Question: What I would like to achieve is having a plot like

So, if the green line should have the line color of value 19, it should be the same color as between 19 and 20 on the right hand side. I also know exactly the range where I will have values (here from 17 to 25).
The approach below sometimes work, but strangely it does only work about each second time. When I execute it again, suddenly I get a completely blue line (rgb 0 0 255). Is there something wrong with my approach?
'''
import matplotlib
import matplotlib.pyplot as plt
import numpy as np
fig, ax = plt.subplots()
cmap = plt.get_cmap('cubehelix')
minval = 17
maxval = 25
bounds = np.arange(minval, maxval+1)
mynorm = matplotlib.colors.Normalize(vmin = minval, vmax = maxval)
sm = matplotlib.cm.ScalarMappable(norm=mynorm, cmap=cmap)
color = sm.to_rgba(20)
ax.plot([0, 100], [0, 100], c=color, lw=2)
ax2 = fig.add_axes([0.90, 0.1, 0.03, 0.8])
cb = matplotlib.colorbar.ColorbarBase(ax2, cmap=cmap, norm=mynorm, spacing='proportional', ticks=bounds, boundaries=bounds, format='%1i')
plt.show()
'''
I'm using Python 3.5.0 with matplotlib 1.4.3.
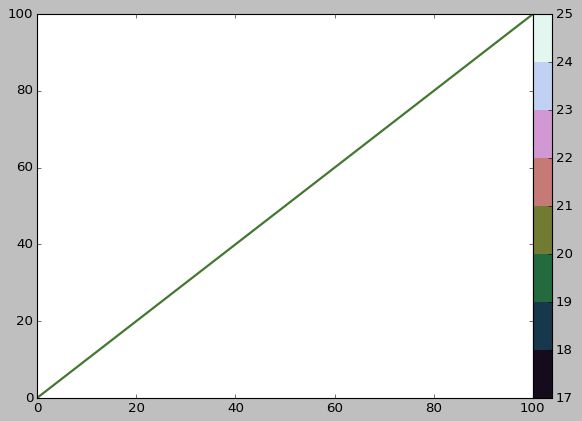
Answer: I have found that the 'c' parameter can sometimes produce non-intuitive results. However, simply using the 'color' parameter tends to be much more consistent.
Does this code fix your issue?
'''
import matplotlib
import matplotlib.pyplot as plt
import numpy as np
fig, ax = plt.subplots()
cmap = plt.get_cmap('cubehelix')
minval = 17
maxval = 25
bounds = np.arange(minval, maxval+1)
mynorm = matplotlib.colors.Normalize(vmin = minval, vmax = maxval)
sm = matplotlib.cm.ScalarMappable(norm=mynorm, cmap=cmap)
color = sm.to_rgba(20)
ax.plot([0, 100], [0, 100], color=color, lw=2) # Using 'color' instead of 'c'
ax2 = fig.add_axes([0.90, 0.1, 0.03, 0.8])
cb = matplotlib.colorbar.ColorbarBase(
ax2, cmap=cmap, norm=mynorm, spacing='proportional',
ticks=bounds, boundaries=bounds, format='%1i')
plt.show()
'''
This issue is referenced here, <URL> it will be fixed in 1.5.0